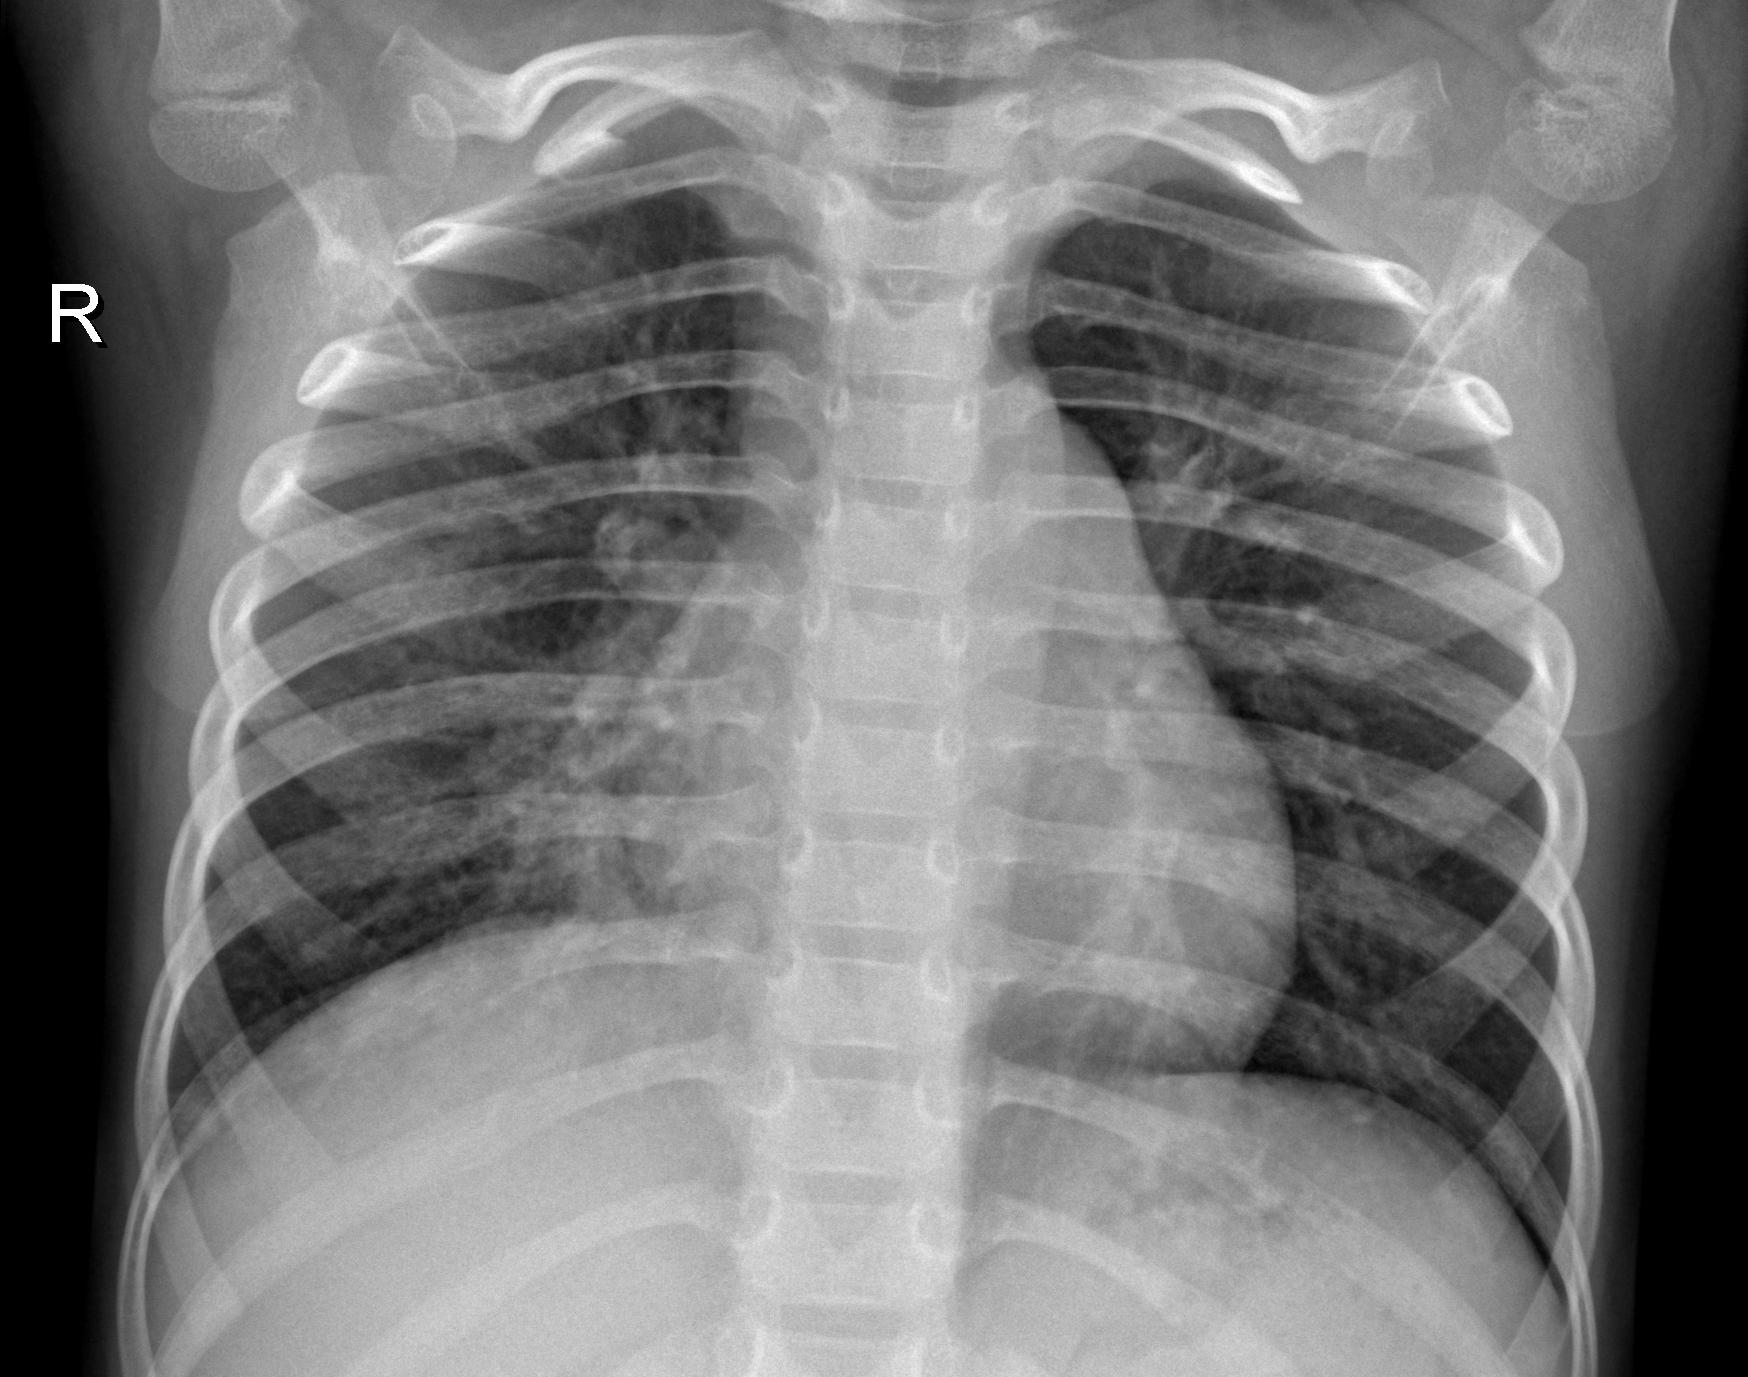
Diagnosis: PNEUMONIA